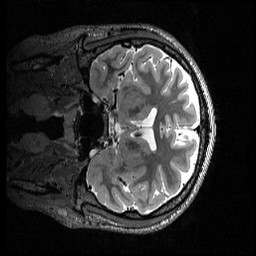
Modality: T2w
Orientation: coronal
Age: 20
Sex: male
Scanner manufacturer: siemens
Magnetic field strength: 3 T
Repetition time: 3.2 s
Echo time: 0.56 s